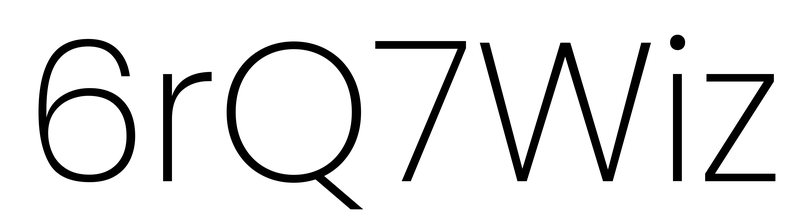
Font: Poppins-ExtraLight